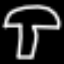
Label: mushroom